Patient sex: M
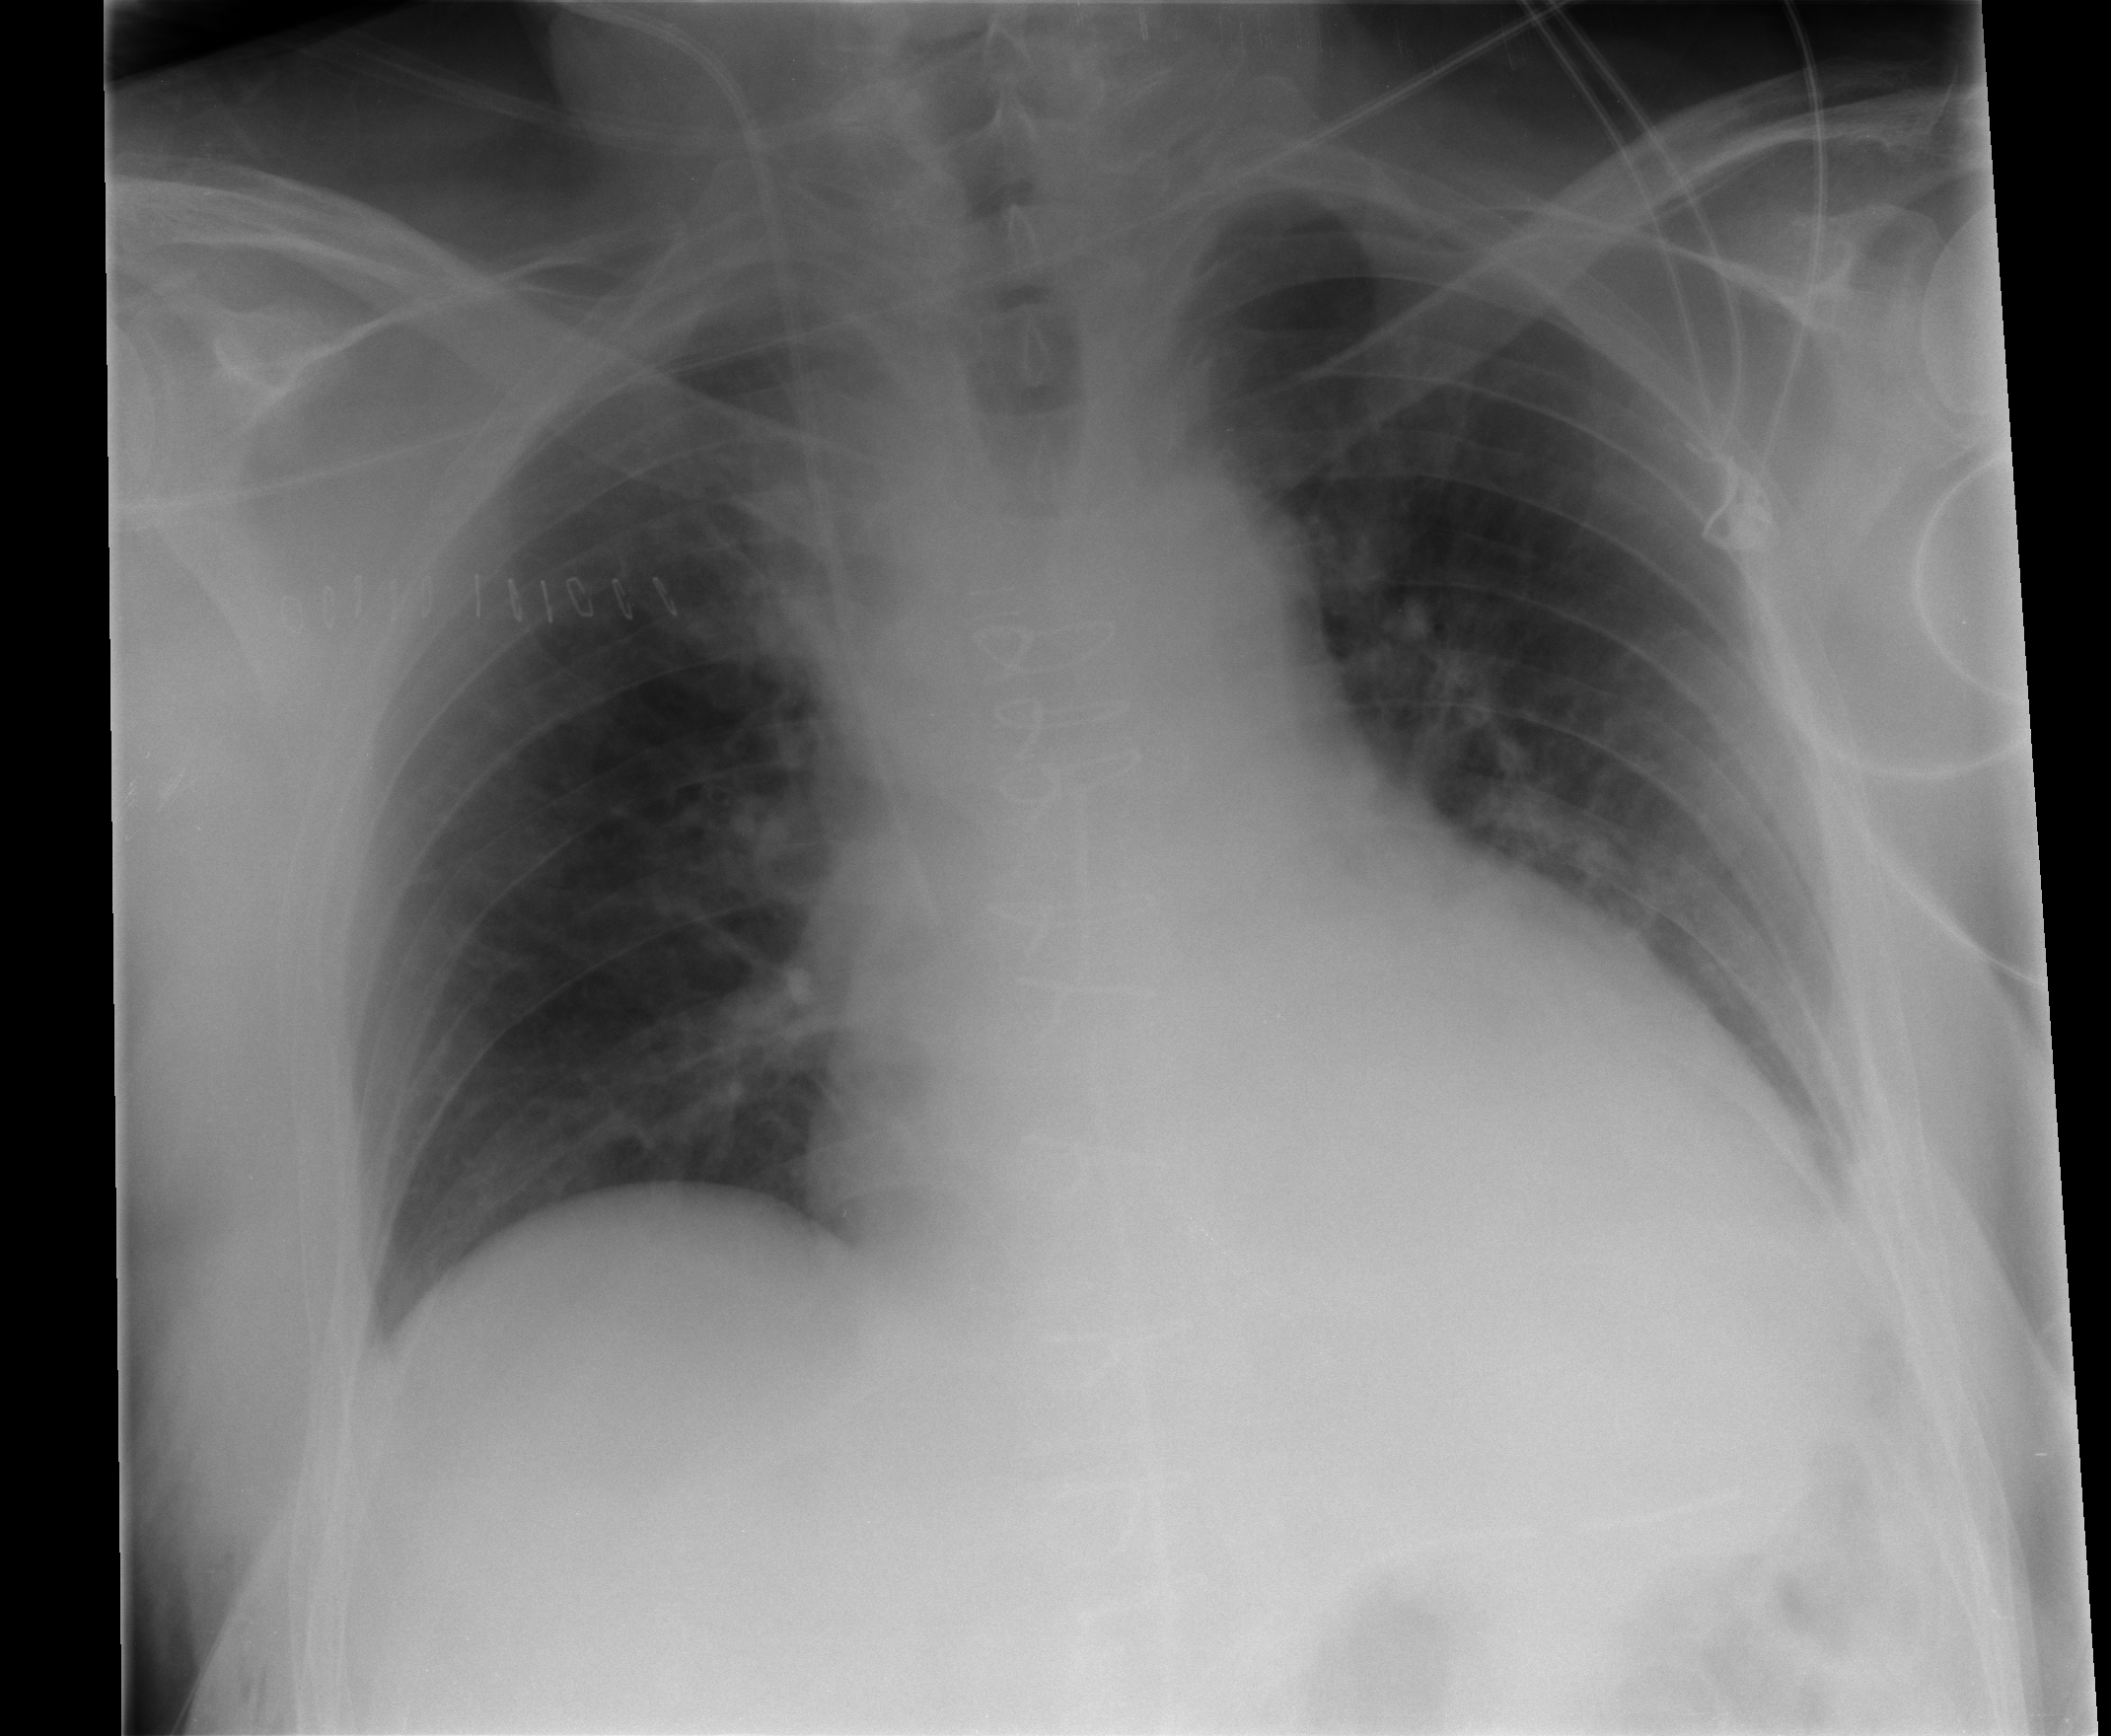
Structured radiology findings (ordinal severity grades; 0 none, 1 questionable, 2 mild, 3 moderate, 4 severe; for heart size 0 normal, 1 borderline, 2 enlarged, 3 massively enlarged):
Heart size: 1
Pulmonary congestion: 2
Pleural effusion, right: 0
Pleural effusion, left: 2
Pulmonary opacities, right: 0
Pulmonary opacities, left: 0
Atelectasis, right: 2
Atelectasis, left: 2